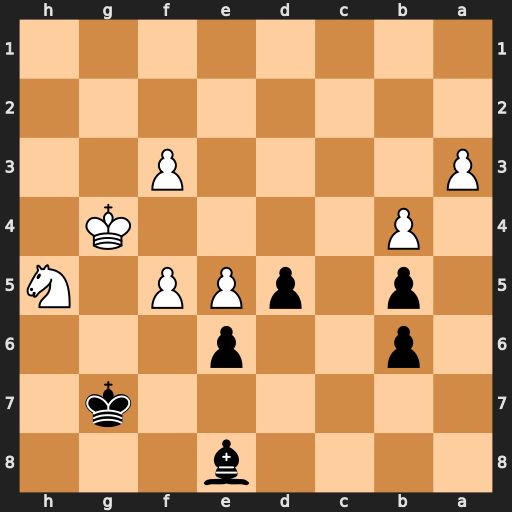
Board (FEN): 4b3/6k1/1p2p3/1p1pPP1N/1P4K1/P4P2/8/8
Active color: b
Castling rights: -
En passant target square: -
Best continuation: Bxh5+ Kxh5 d4 Kg5 d3 Kf4 d2